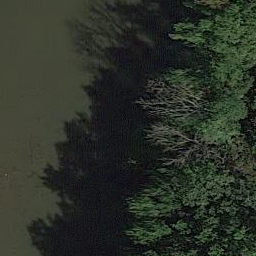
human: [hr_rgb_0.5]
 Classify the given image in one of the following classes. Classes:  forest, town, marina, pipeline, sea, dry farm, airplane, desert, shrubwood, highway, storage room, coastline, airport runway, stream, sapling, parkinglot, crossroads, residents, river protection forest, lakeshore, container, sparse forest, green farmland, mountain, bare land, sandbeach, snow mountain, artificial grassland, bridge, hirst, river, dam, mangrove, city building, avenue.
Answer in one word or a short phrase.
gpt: river protection forest